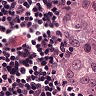
Metastatic tissue present: yes